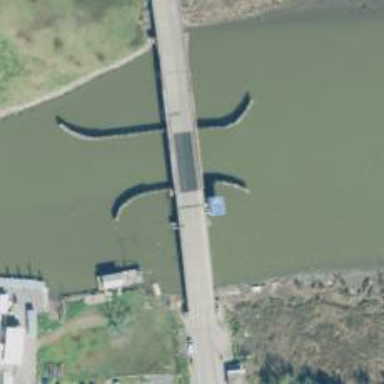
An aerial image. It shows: Secondary road crossing movable swing bridge.